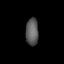
Tissue: lung
Cell type: Others
Senescence score: 0.1949
Nuclear area (px): 340
Mean DAPI intensity: 90.215